Question: bear with me on this question. I'm pretty sure it'll be easy for those who have knowledge in this field, but I do not know much about VBA or how to create loops in Excel to be creating this formula:
Please review the picture here

What I'm trying to construct is a loop that'll concatenate those numbers.
EX. I want to concatenate in this order A2,"-",B2; A3,"-",B2; A4,"-",B2.....A16,"-",B2
Once everything in A1- A16 is concatenated with B2, I want to move on to concatenating A1-A16 with B3.EX: A2,"-",B3; A3,"-",B3.....A16,"-",B3
I know this is possible because certain loops can be created to go through with this procedure, but I do not know VBA and am not sure if this is possible with just the pre-existing formulas in Excel. Thanks to anyone who helps.
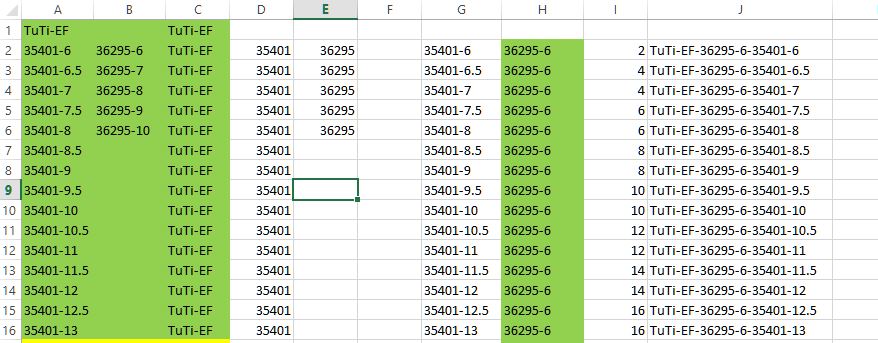
Answer: From what you described, it's pretty simple nested loop. Below code will concatenate the way you wanted and store it to column C.
'''
Sub MyConcat()
Const lColA As Long = 1
Const lColB As Long = 2
Const lColTxt As Long = 3 ' concatenated result in Column C
Dim oWS As Worksheet, sTxt As String
Dim lRowA As Long, lRowB As Long, lRowTxt As Long
Set oWS = ThisWorkbook.Worksheets("Sheet1") ' Change this to match yours
lRowA = 1
lRowTxt = 1
oWS.Columns(lColTxt).Clear ' remove previous data on Column C
Do Until IsEmpty(oWS.Cells(lRowA, lColA))
sTxt = ""
lRowB = 2
Do Until IsEmpty(oWS.Cells(lRowB, lColB))
sTxt = oWS.Cells(lRowA, lColA).Text & "-" & oWS.Cells(lRowB, lColB).Text
oWS.Cells(lRowTxt, lColTxt) = sTxt
lRowB = lRowB + 1
lRowTxt = lRowTxt + 1
Loop
lRowA = lRowA + 1
Loop
Set oWS = Nothing
End Sub
'''
EDIT: This should fit in many situations of number of Parent SKUs.
Usable on your data in second image, including another set of "TuTi" and Parent SKUs of different length. Please try understand it, it will be a whole page of explanations.
'''
Private Const lColA As Long = 1
Private Const lColB As Long = 2
Private Const lColTxt As Long = 3 ' concatenated result in Column C
Dim oWS As Worksheet, sGroup As String, lRowCurr As Long, lRowTxt As Long
Sub MyConcat()
Dim oRng As Range, lStopRow As Long
Set oWS = ThisWorkbook.Worksheets("Sheet1") ' Change this to match yours
lRowCurr = 1 ' Current Row index
lRowTxt = 1 ' Results from Row 1
sGroup = ""
With oWS
.Columns(lColTxt).Clear ' remove previous data on Column C
' Row of LastCell in current sheet + 1
lStopRow = .Cells.SpecialCells(xlLastCell).Row + 1
' Row of "Ctrl-Up" from LastCell Row at column A
lStopRow = .Cells(lStopRow, lColA).End(xlUp).Row + 1
' Start processing rows until until StopRow in column A
Do Until lRowCurr = lStopRow
Set oRng = .Cells(lRowCurr, lColA)
If IsGroupCell(oRng) Then
sGroup = oRng.Value ' Stores Group text
ElseIf IsParentSKU(oRng) Then
Call MyConcat2 ' Invoke the mix sub that writes the result in column C
End If
lRowCurr = lRowCurr + 1
Set oRng = Nothing
Loop
End With
Set oWS = Nothing
End Sub
Private Sub MyConcat2()
Dim sTxt As String, oRng As Range
Dim lRowA As Long, lRowB As Long
lRowA = lRowCurr + 1
Set oRng = oWS.Cells(lRowA, lColA)
' Stop mixing the values when it is a Group or Parent SKU row
Do Until IsGroupCell(oRng) Or IsParentSKU(oRng) Or IsEmpty(oRng)
sTxt = ""
lRowB = lRowCurr + 1
' Don't mix if it is a Parent SKU
Do Until IsParentSKU(oWS.Cells(lRowB, lColA)) Or IsEmpty(oWS.Cells(lRowB, lColB))
sTxt = oWS.Cells(lRowA, lColA).Text & "-" & oWS.Cells(lRowB, lColB).Text
oWS.Cells(lRowTxt, lColTxt) = sGroup & "-" & sTxt
lRowB = lRowB + 1
lRowTxt = lRowTxt + 1
Loop
lRowA = lRowA + 1
Set oRng = oWS.Cells(lRowA, lColA)
Loop
lRowCurr = lRowA - 1
Set oRng = Nothing
End Sub
Private Function IsGroupCell(oRng As Range) As Boolean
IsGroupCell = (Not IsNumeric(Left(oRng.Value, 1)) And IsEmpty(oRng.Offset(0, 1)))
End Function
Private Function IsParentSKU(oRng As Range) As Boolean
IsParentSKU = (IsNumeric(oRng.Value) And IsNumeric(oRng.Offset(0, 1).Value))
End Function
'''